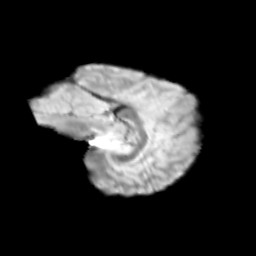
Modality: T2w
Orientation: sagittal
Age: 9
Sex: male
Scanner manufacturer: siemens
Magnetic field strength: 3 T
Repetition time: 3.8 s
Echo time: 0.07 s